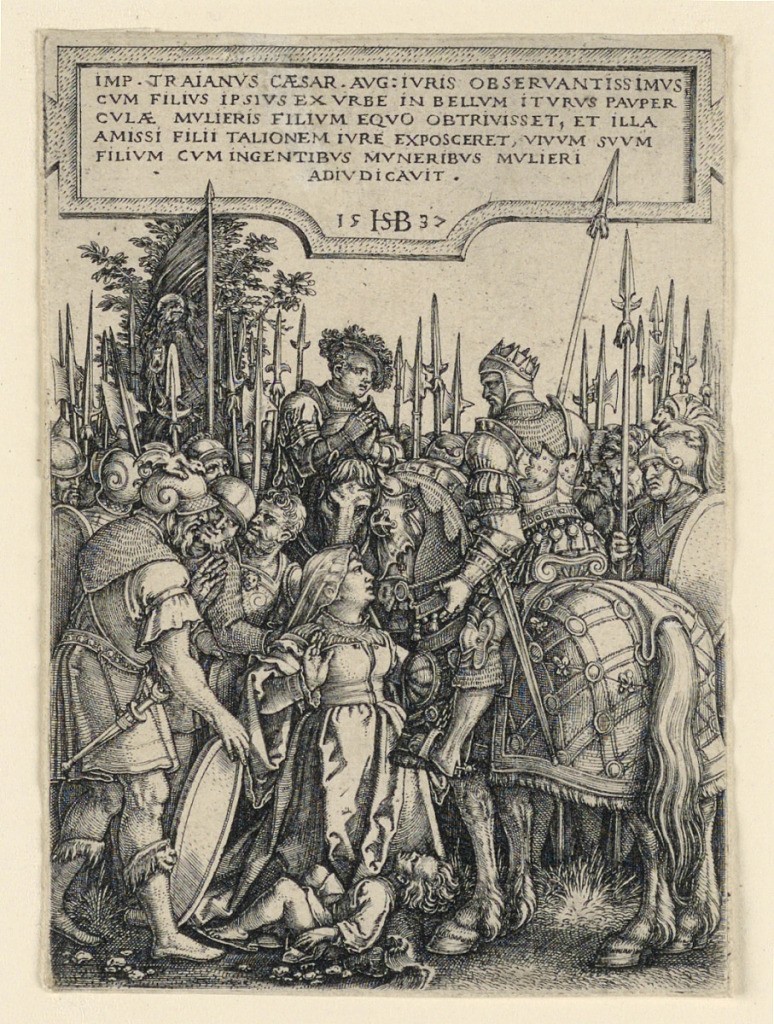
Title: The Justice of Trajan
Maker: Hans Sebald Beham, German, 1500–1550
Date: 1537
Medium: Engraving on laid paper
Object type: Print
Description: Vertical rectangle. A woman prostrates herself before Emperor Trajan, shown at right on his horse, his back to the spectator. She asks him for justice against the murderer of her child lying before her. His army is in the immediate background.